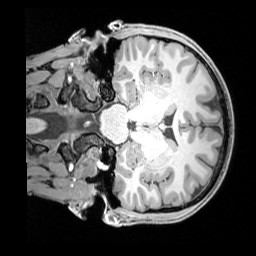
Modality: T1w
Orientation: coronal
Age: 29
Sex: male
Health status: healthy
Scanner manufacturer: siemens
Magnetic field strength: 3 T
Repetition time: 1.65 s
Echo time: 0.00182 s